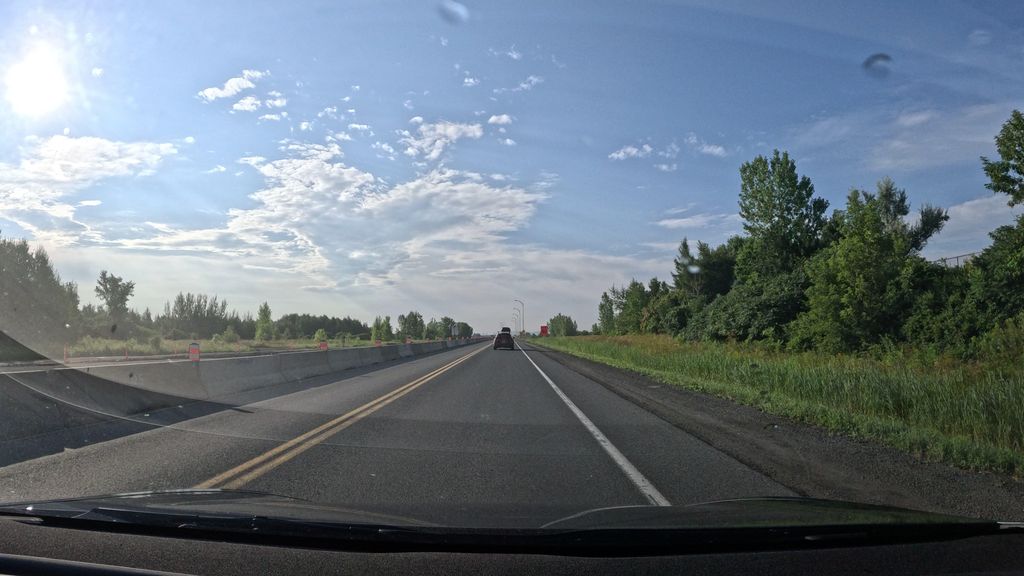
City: montreal